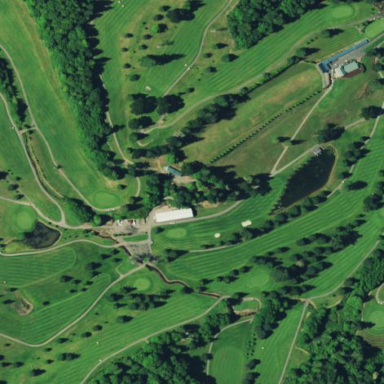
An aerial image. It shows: Golf course surrounded by greenery.